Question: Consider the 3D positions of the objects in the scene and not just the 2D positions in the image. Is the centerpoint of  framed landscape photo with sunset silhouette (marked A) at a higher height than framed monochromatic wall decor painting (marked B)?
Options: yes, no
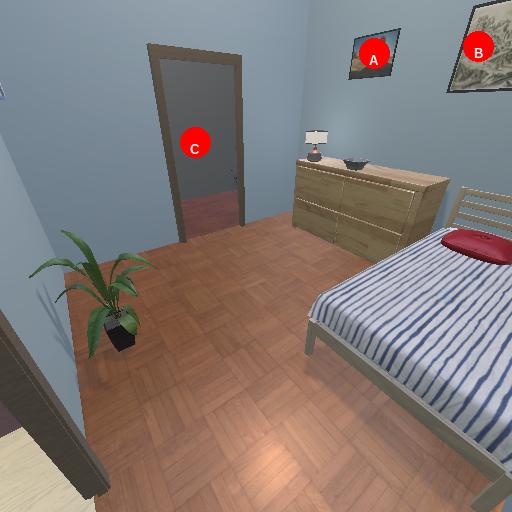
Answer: yes